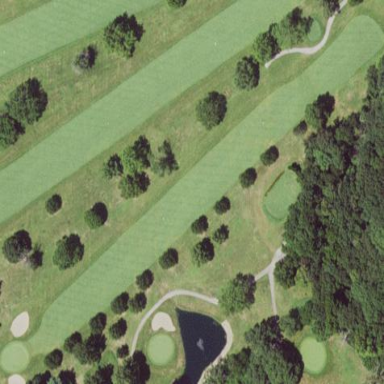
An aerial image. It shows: Golf fairway surrounded by grass.